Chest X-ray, AP view. Patient: 31 years old, sex M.
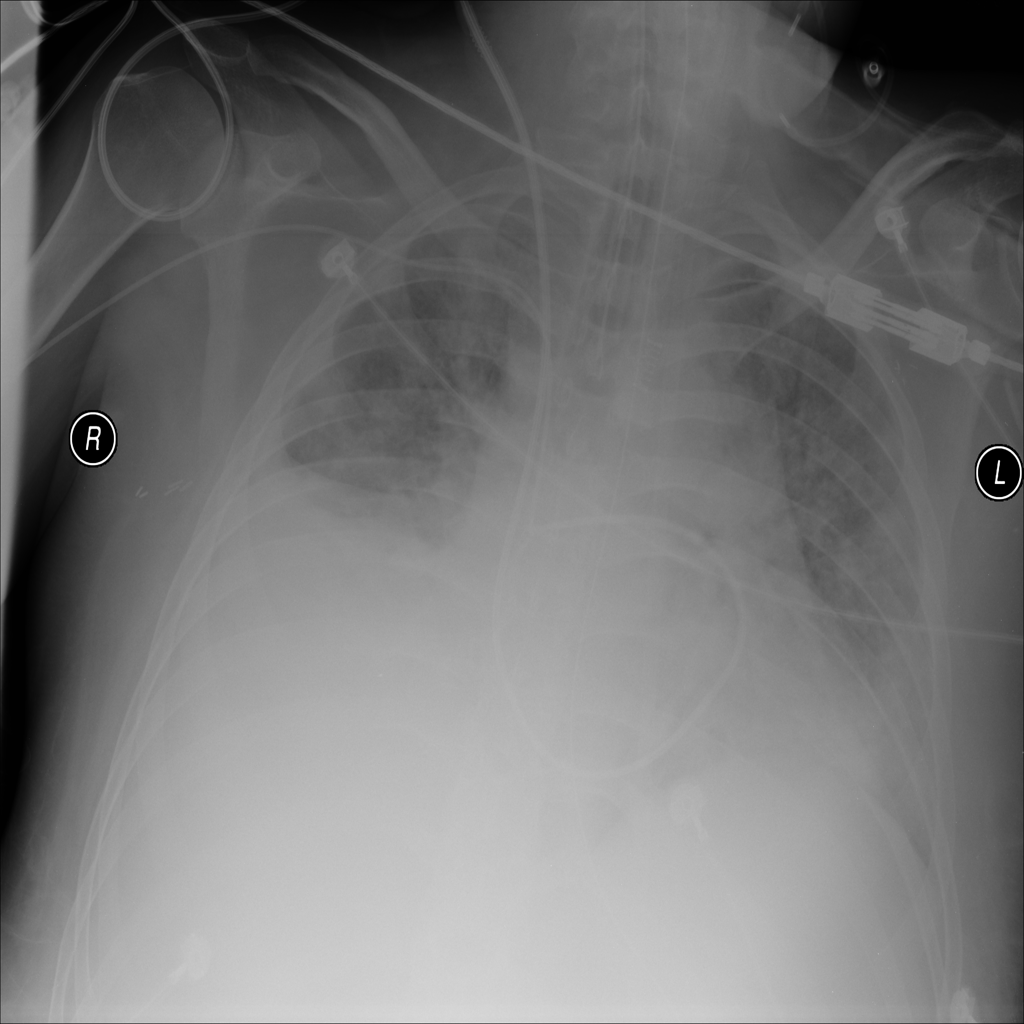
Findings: Consolidation, Mass